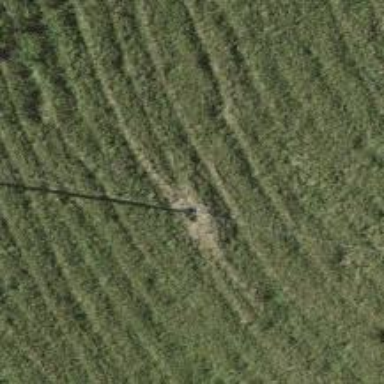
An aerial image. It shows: Utility pole as the man-made structure.